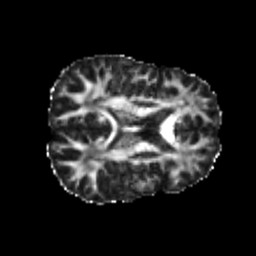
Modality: FA
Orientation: axial
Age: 24
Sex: male
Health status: healthy
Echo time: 0.074 s